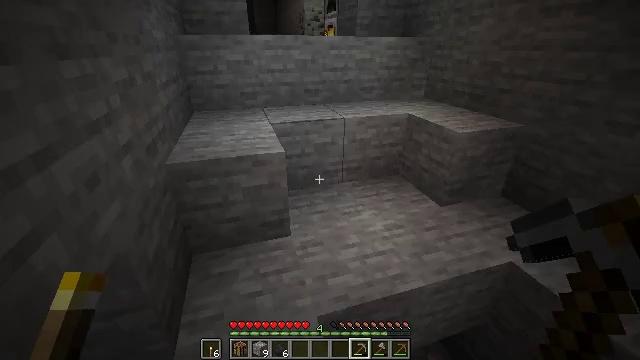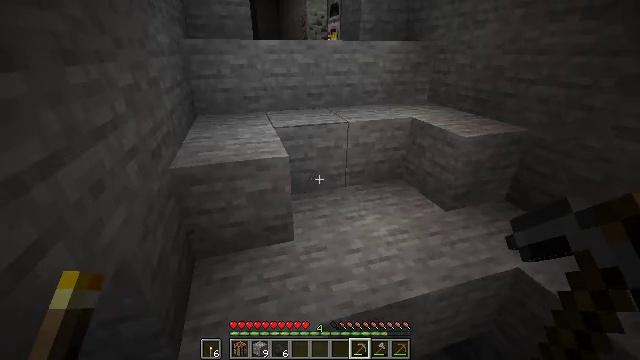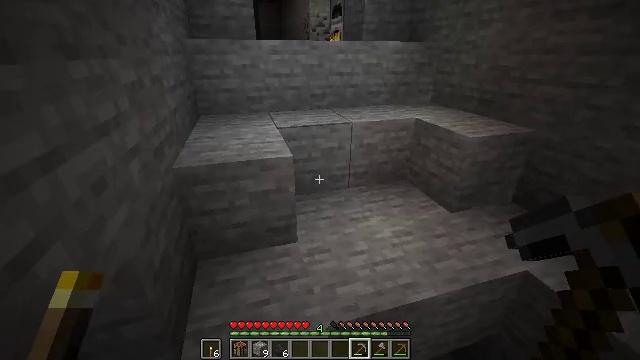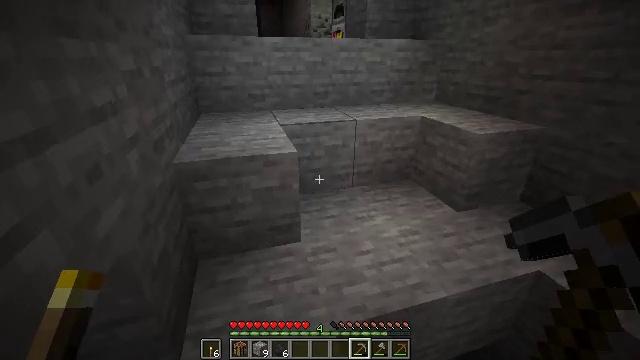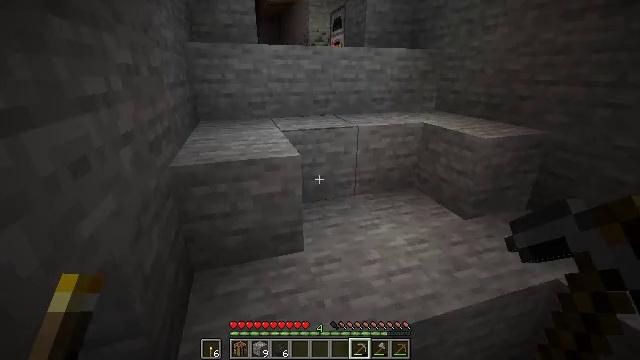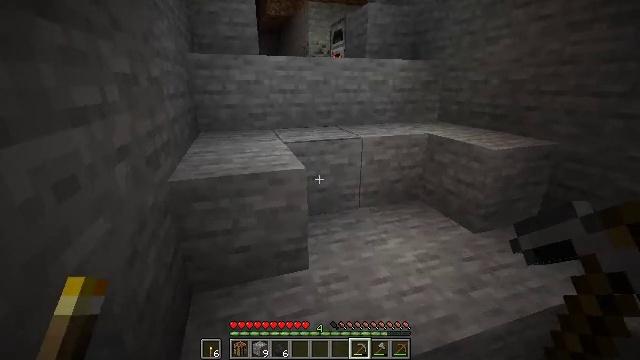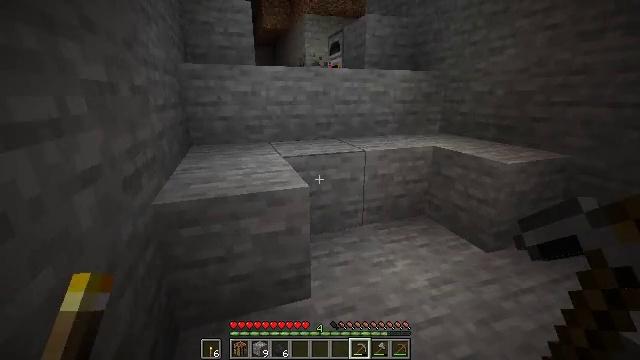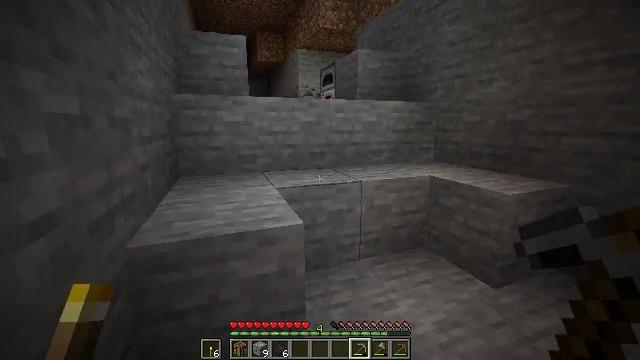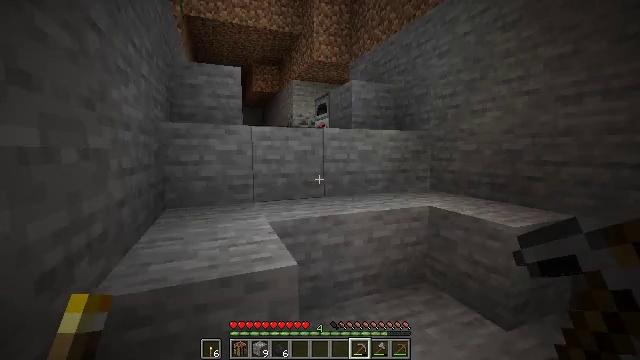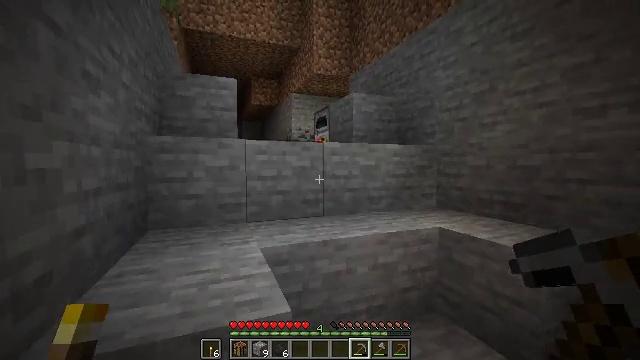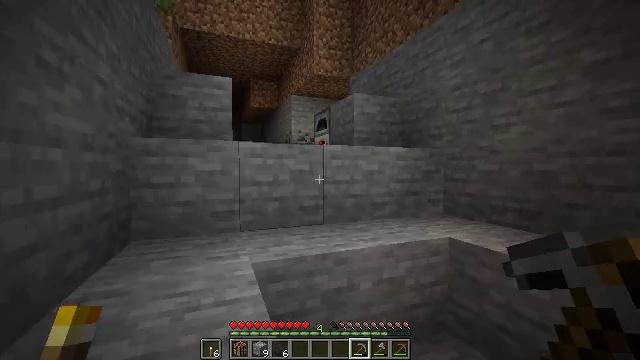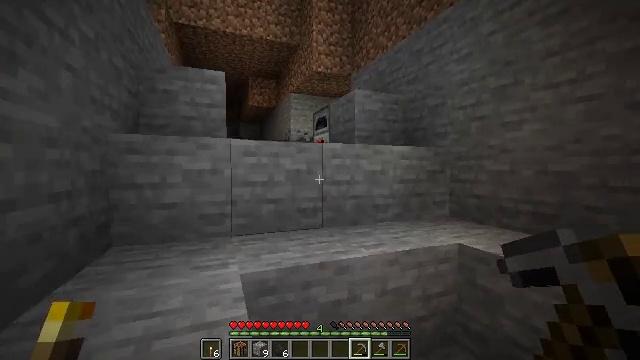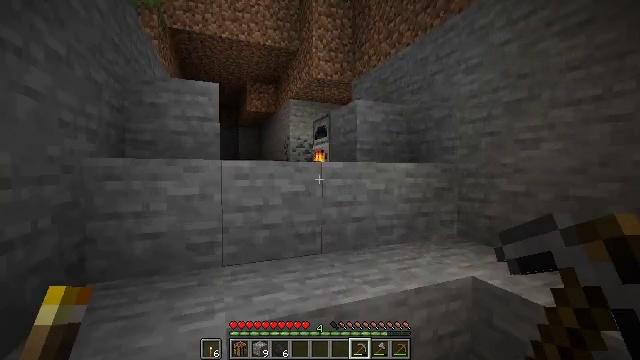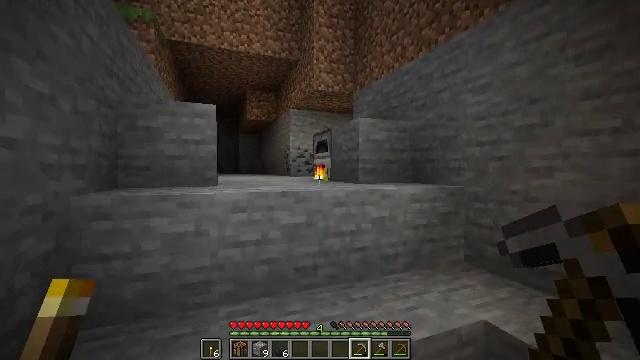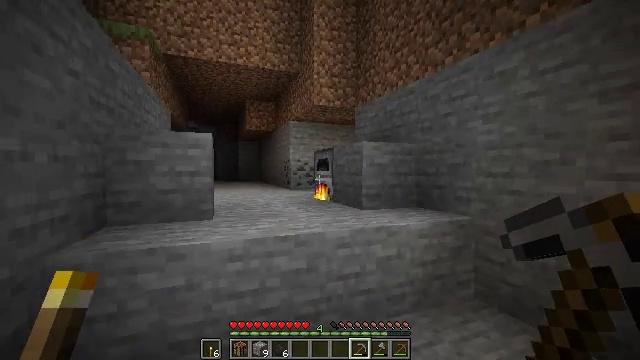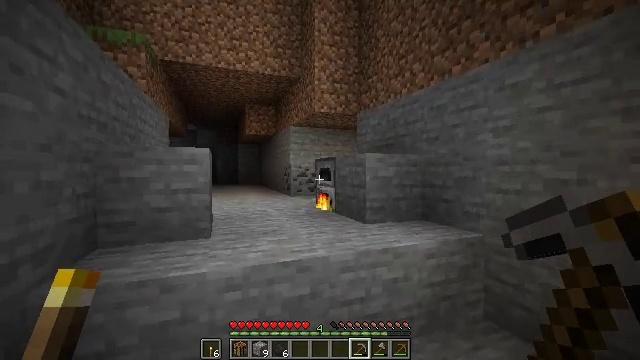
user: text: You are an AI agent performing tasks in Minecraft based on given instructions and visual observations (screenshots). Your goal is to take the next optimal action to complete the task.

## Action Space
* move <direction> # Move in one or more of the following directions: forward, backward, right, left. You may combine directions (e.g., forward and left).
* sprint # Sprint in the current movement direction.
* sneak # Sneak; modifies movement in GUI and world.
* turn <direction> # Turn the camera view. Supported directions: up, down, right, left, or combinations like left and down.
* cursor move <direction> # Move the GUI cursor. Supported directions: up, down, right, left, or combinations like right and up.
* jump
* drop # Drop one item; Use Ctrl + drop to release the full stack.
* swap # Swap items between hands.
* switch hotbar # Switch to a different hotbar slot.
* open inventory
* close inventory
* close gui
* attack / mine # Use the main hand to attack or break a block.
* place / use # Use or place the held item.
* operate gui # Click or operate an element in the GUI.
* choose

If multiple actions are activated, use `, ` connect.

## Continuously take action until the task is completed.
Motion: motion action
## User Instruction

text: craft item air
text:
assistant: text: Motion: move forward and move left
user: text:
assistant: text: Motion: move forward and move left
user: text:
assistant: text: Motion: move forward and move left
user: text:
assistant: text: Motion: move forward, turn up
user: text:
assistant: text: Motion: move forward, turn up
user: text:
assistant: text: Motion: move forward, turn right and up
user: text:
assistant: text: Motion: move forward, turn right and up
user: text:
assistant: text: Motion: move forward, turn right and up
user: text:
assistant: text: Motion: move forward, turn up
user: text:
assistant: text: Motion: move forward
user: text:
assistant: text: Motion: move forward
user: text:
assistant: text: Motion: move forward, jump
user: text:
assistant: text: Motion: move forward, jump
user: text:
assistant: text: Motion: move forward and move left, jump
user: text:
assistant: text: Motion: move forward and move left, jump
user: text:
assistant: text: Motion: move forward and move left
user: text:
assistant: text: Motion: move forward and move left
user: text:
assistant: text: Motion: move forward and move left
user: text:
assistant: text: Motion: move forward and move left
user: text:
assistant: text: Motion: move forward
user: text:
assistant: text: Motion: move forward
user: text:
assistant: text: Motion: move forward, jump
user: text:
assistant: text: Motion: move forward, jump
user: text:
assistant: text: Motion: move forward, jump
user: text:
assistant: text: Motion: move forward, turn right and down, jump
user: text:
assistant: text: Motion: move forward, turn right and down
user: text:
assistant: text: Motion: move forward, turn right and down
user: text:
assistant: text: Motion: move forward
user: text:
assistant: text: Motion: move forward
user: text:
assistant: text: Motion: move forward, turn right and down